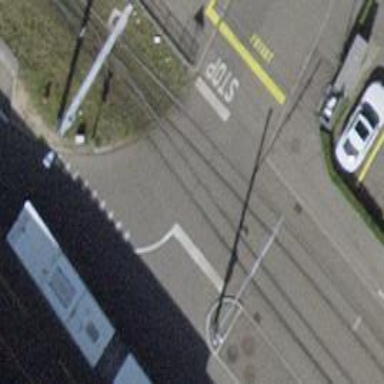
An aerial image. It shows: Tram level crossing on railway.